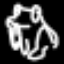
Label: frog